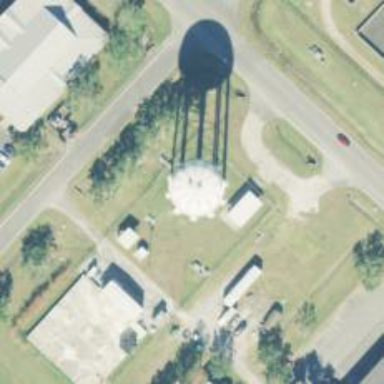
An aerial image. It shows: Water tower that is man-made.